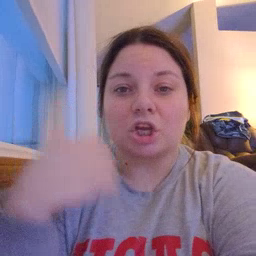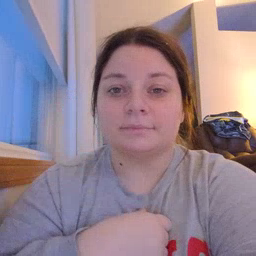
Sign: tiger